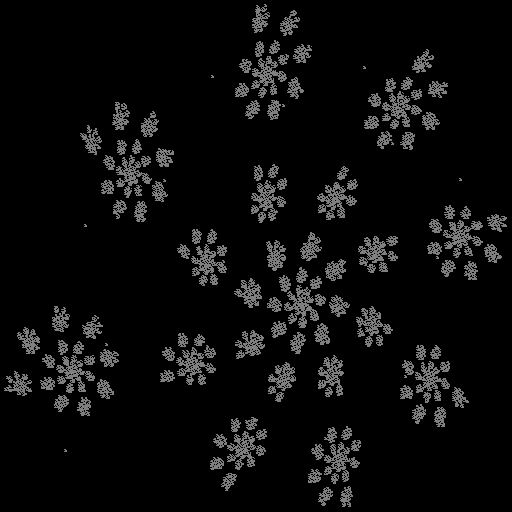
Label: flower